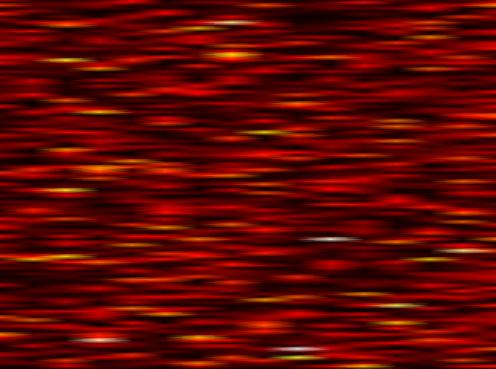
Label: UFMC